Interaction volume radius: 5 \u00c5
Interaction volume height: 10 \u00c5
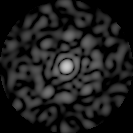
Disorder parameter: 0.8718